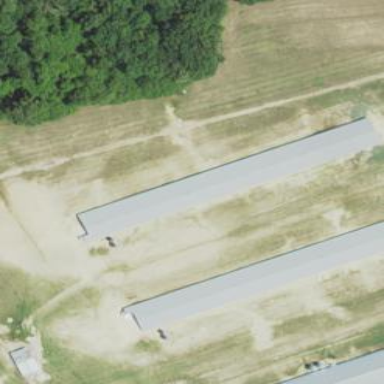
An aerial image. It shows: Farm auxiliary building.